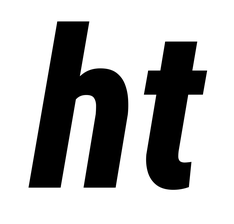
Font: Roboto-Italic_Condensed_ExtraBold_Italic